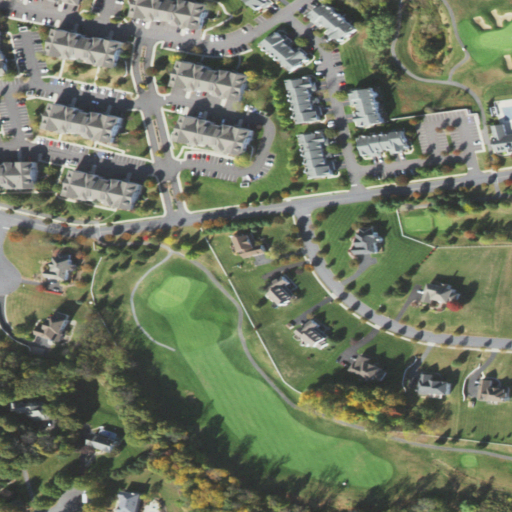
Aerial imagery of mountain in Pennsylvania named Morgan Hill containing open development, medium intensity development, low intensity development, high intensity development, grassland, pasture, mixed forest, deciduous forest, and shrub